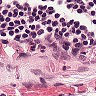
Metastatic tissue present: no